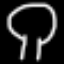
Label: mushroom